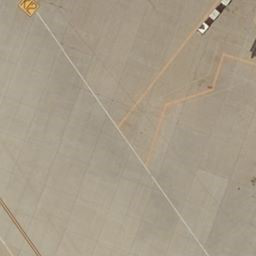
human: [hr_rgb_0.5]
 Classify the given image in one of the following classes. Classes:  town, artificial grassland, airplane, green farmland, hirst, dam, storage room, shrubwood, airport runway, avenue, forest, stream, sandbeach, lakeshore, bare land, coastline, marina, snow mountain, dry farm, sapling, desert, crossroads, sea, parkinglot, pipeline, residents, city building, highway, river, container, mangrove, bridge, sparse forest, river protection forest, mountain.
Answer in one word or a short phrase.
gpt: airport runway